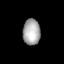
Tissue: lung
Cell type: Epithelial cells
Senescence score: 0.67
Nuclear area (px): 449
Mean DAPI intensity: 165.933